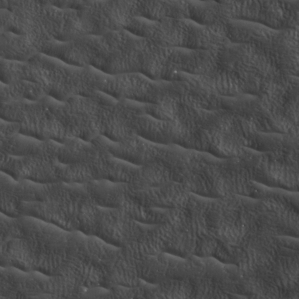
Label: non_frost